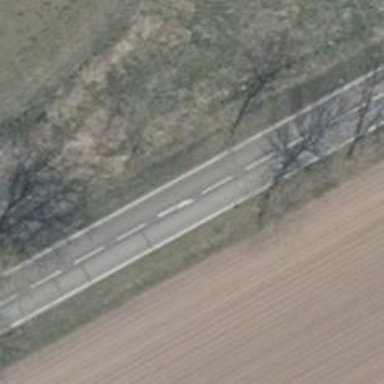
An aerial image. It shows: Secondary road with asphalt surface.